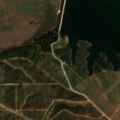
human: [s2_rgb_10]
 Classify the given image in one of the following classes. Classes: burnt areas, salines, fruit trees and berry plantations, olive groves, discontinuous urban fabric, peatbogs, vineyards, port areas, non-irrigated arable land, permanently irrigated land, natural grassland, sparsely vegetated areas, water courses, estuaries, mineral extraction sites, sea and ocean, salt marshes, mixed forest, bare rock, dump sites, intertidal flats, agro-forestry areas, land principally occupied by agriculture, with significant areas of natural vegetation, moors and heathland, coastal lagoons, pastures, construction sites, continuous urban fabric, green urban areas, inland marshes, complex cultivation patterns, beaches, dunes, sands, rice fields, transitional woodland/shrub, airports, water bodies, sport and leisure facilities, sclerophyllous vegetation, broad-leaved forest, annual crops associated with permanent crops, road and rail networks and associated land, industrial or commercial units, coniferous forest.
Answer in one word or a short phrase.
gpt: permanently irrigated land, olive groves, water bodies